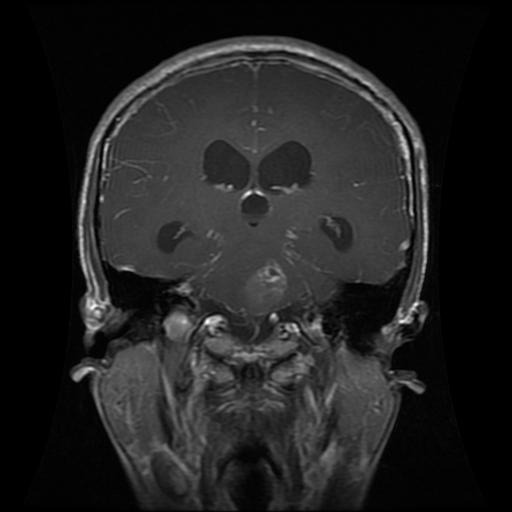
Label: glioma